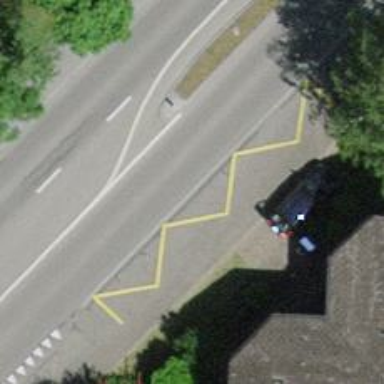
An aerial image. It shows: Bus stop with platform for public transport.